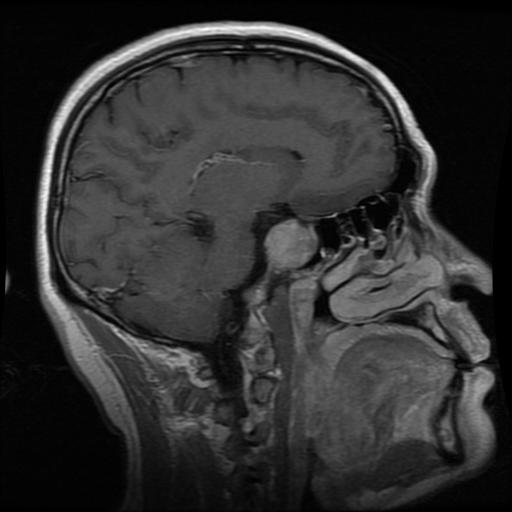
Label: pituitary